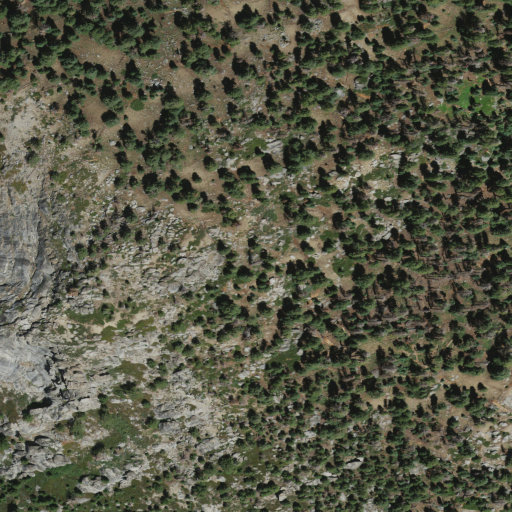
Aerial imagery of mountain in California named Jump Off Point containing grassland, evergreen forest, and shrub